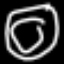
Label: donut